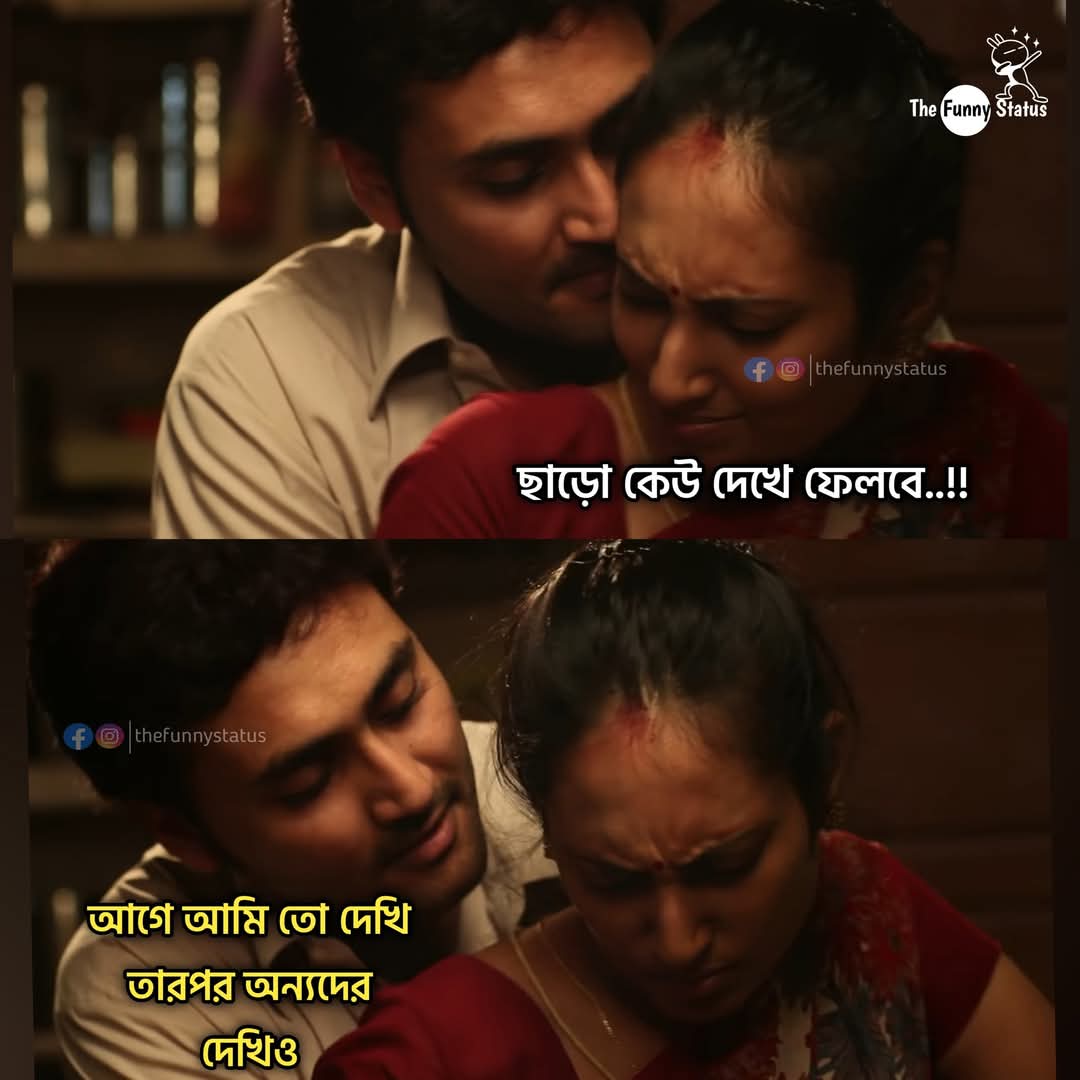
Text: ছাড়ো কেউ দেখে ফেলবে..!!
আগে আমি তো দেখি তারপর অন্যদের দেখিও
Label: Non Hate